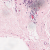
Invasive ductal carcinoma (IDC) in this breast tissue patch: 0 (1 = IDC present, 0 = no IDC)